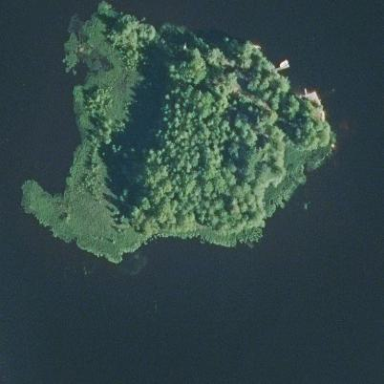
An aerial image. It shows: Image showing island.